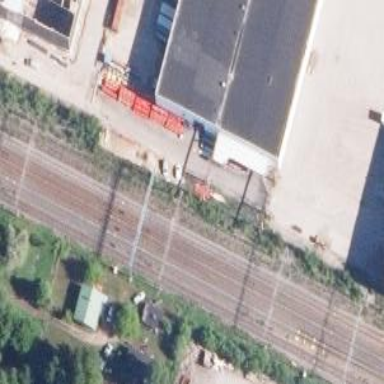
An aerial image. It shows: Railway signal.